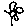
Label: flower